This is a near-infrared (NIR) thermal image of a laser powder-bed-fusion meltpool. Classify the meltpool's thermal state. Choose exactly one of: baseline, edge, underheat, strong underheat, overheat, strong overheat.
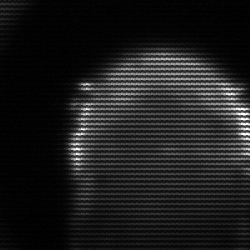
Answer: edge